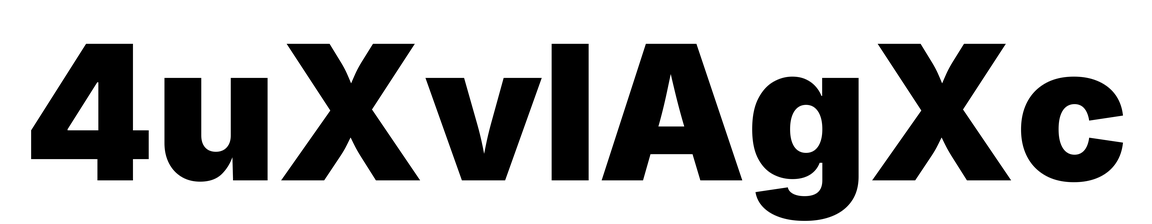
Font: Inter_Black